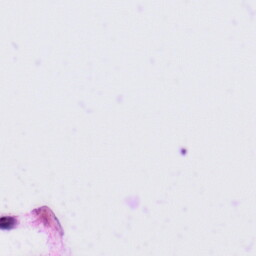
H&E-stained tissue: Tonsil